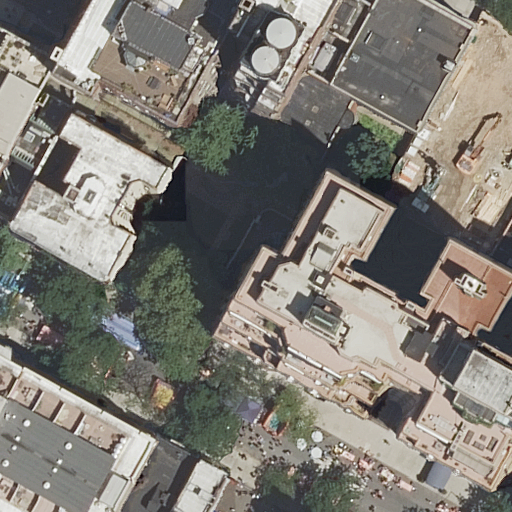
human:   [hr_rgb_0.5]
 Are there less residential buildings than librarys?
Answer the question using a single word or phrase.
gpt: no

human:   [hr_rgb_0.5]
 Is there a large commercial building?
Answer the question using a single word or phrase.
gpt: no

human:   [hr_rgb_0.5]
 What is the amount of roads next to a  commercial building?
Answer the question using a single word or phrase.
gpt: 0

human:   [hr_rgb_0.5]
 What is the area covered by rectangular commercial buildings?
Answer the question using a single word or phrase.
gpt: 0m2

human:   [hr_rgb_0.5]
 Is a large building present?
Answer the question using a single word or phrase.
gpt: yes

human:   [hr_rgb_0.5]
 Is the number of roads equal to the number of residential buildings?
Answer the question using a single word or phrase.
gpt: no

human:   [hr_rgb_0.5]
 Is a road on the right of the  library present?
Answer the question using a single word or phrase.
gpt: no

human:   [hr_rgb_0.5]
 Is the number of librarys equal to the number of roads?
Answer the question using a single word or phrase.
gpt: yes

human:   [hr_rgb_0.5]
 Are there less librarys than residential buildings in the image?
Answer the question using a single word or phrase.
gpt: yes

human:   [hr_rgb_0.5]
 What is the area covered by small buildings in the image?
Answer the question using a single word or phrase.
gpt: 86m2

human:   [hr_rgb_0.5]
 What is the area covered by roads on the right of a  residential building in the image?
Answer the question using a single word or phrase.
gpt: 0m2

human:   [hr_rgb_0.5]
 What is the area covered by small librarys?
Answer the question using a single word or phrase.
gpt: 0m2

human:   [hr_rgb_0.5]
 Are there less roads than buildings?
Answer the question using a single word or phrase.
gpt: yes

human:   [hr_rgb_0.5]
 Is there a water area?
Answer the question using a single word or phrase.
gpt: no

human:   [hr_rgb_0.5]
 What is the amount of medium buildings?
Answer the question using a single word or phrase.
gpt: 4

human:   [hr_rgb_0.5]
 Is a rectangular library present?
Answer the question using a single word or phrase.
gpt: no

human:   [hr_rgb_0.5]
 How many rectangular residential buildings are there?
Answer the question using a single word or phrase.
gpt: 5

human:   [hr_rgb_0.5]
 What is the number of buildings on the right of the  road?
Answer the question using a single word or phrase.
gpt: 5

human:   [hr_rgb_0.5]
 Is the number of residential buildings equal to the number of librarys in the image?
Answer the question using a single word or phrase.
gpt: no

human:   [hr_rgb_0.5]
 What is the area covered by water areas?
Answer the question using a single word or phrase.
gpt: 0m2

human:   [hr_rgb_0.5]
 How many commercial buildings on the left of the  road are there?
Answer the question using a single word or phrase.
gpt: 0

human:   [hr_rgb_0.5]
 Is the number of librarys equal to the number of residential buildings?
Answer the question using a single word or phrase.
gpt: no

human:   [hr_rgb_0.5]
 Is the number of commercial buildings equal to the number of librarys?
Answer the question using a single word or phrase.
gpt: no

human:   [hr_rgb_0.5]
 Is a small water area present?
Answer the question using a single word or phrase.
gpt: no

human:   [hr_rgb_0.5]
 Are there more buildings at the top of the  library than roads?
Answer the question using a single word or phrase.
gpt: no

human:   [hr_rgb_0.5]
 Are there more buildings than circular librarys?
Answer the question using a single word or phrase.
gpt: yes

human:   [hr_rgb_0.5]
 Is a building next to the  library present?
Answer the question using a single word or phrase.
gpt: yes

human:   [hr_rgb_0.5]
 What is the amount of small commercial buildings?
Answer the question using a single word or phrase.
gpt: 0

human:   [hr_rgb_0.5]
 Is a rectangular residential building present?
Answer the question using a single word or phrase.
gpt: yes

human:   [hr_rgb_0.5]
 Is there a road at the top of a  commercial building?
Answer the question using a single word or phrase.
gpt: no

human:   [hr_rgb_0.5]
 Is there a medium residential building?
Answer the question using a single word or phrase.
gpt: yes

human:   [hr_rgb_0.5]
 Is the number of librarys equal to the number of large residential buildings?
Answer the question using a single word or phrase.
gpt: no

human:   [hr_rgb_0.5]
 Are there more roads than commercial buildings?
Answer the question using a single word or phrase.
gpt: yes

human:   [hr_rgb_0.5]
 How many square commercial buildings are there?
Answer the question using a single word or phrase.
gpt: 0

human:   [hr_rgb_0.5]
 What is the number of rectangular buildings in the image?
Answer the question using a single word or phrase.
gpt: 5

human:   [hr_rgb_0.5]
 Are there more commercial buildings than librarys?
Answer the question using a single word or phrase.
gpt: no